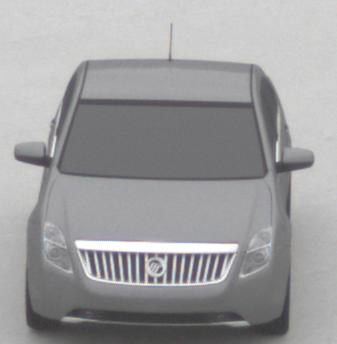
Make: Mercury
Model: Milan
Detailed model: -
Model produced from: 2009
Model produced until: 2010
Doors: 4
Color: gray
Road condition: dry road
Daytime: midday
Contrast: low contrast